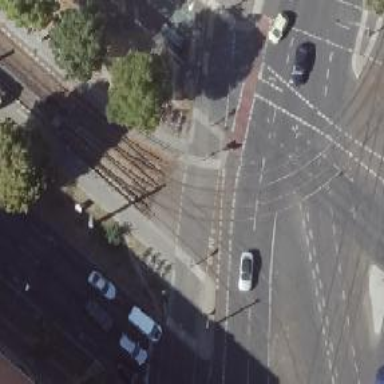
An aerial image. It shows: Tram crossing with traffic signals.